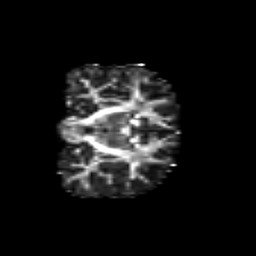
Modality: FA
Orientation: coronal
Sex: male
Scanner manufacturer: siemens
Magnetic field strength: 3 T
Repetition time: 5 s
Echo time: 0.071 s